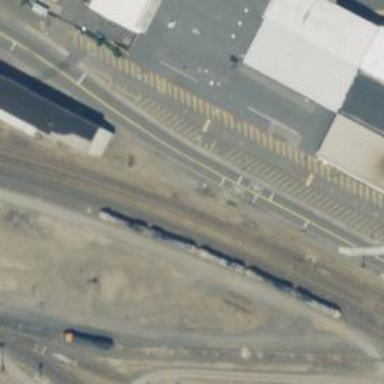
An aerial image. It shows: Railway yard.